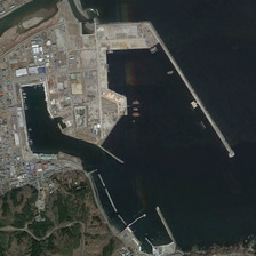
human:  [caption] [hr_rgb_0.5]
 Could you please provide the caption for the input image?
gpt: There are many residents' ports.

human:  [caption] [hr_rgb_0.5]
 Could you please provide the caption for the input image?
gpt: It's a big port.

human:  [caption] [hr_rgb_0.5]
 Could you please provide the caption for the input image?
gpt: There are many residents nearby.

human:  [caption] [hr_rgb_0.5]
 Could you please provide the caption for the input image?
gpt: The port is very large.

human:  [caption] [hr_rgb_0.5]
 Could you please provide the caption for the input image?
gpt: Port is very large.